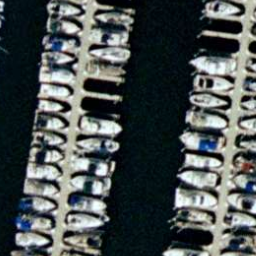
Label: harbor